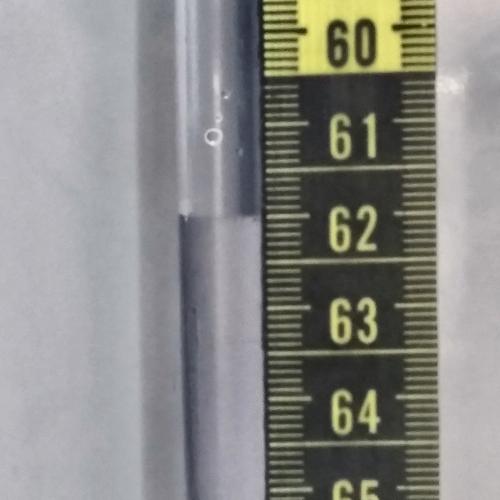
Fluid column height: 62.0 cm